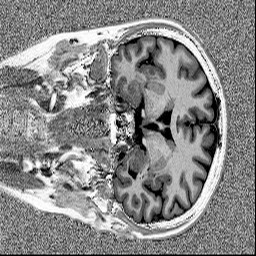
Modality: MP2RAGE
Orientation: coronal
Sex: female